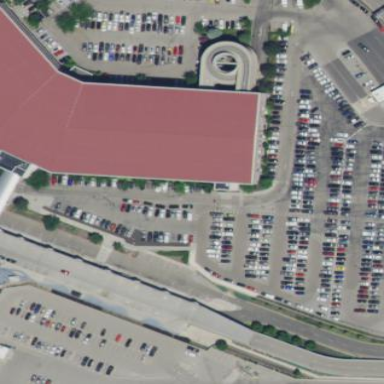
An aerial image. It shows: Multi-storey parking building.